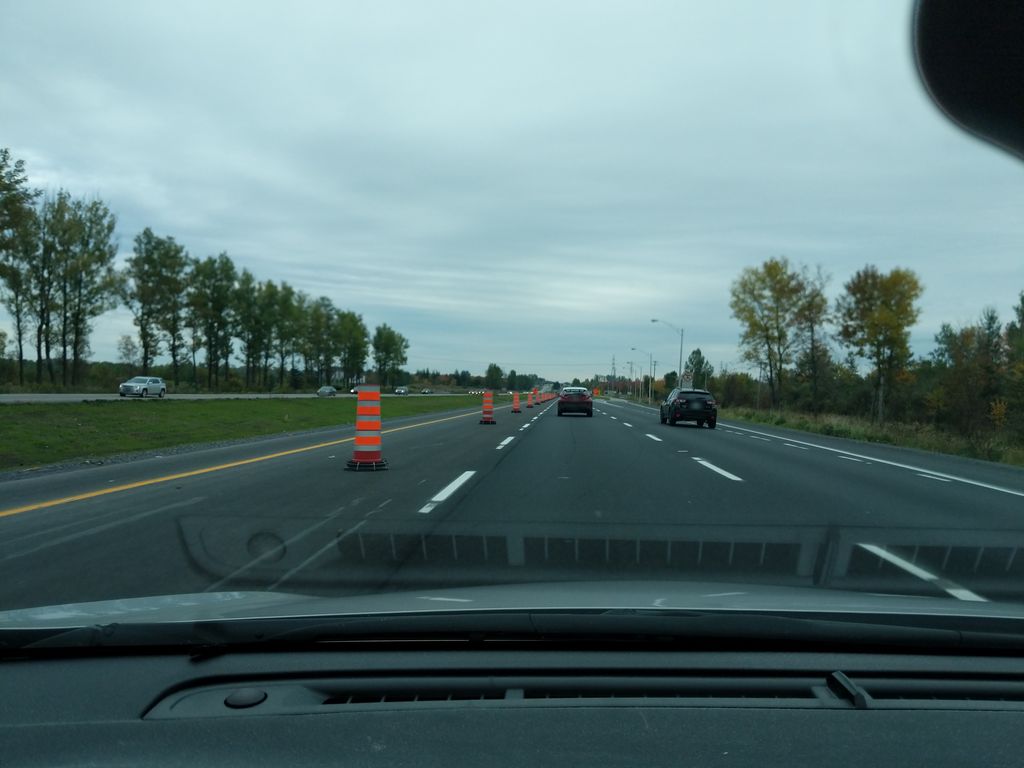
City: quebec_city